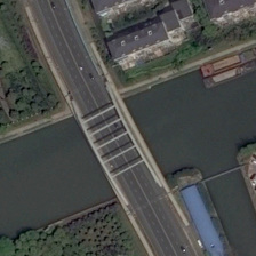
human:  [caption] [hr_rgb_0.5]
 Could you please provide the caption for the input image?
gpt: There are four boats on the bridge opposite the Deep Blue River.

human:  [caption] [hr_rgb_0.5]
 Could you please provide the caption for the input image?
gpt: There are five kinds of decorations on the bridge on the dark blue river.

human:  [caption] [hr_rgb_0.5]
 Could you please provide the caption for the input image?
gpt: There are five ornaments on the bridge on the deep blue river.

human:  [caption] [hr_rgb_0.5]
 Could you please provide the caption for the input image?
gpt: There are five decorations on the bridge on the deep blue river.

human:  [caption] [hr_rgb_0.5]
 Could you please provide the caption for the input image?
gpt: There are four boats on the bridge across the Deep Blue River.